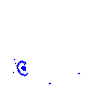
Particle: kaon